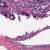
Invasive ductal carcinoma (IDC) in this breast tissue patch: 0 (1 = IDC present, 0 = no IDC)